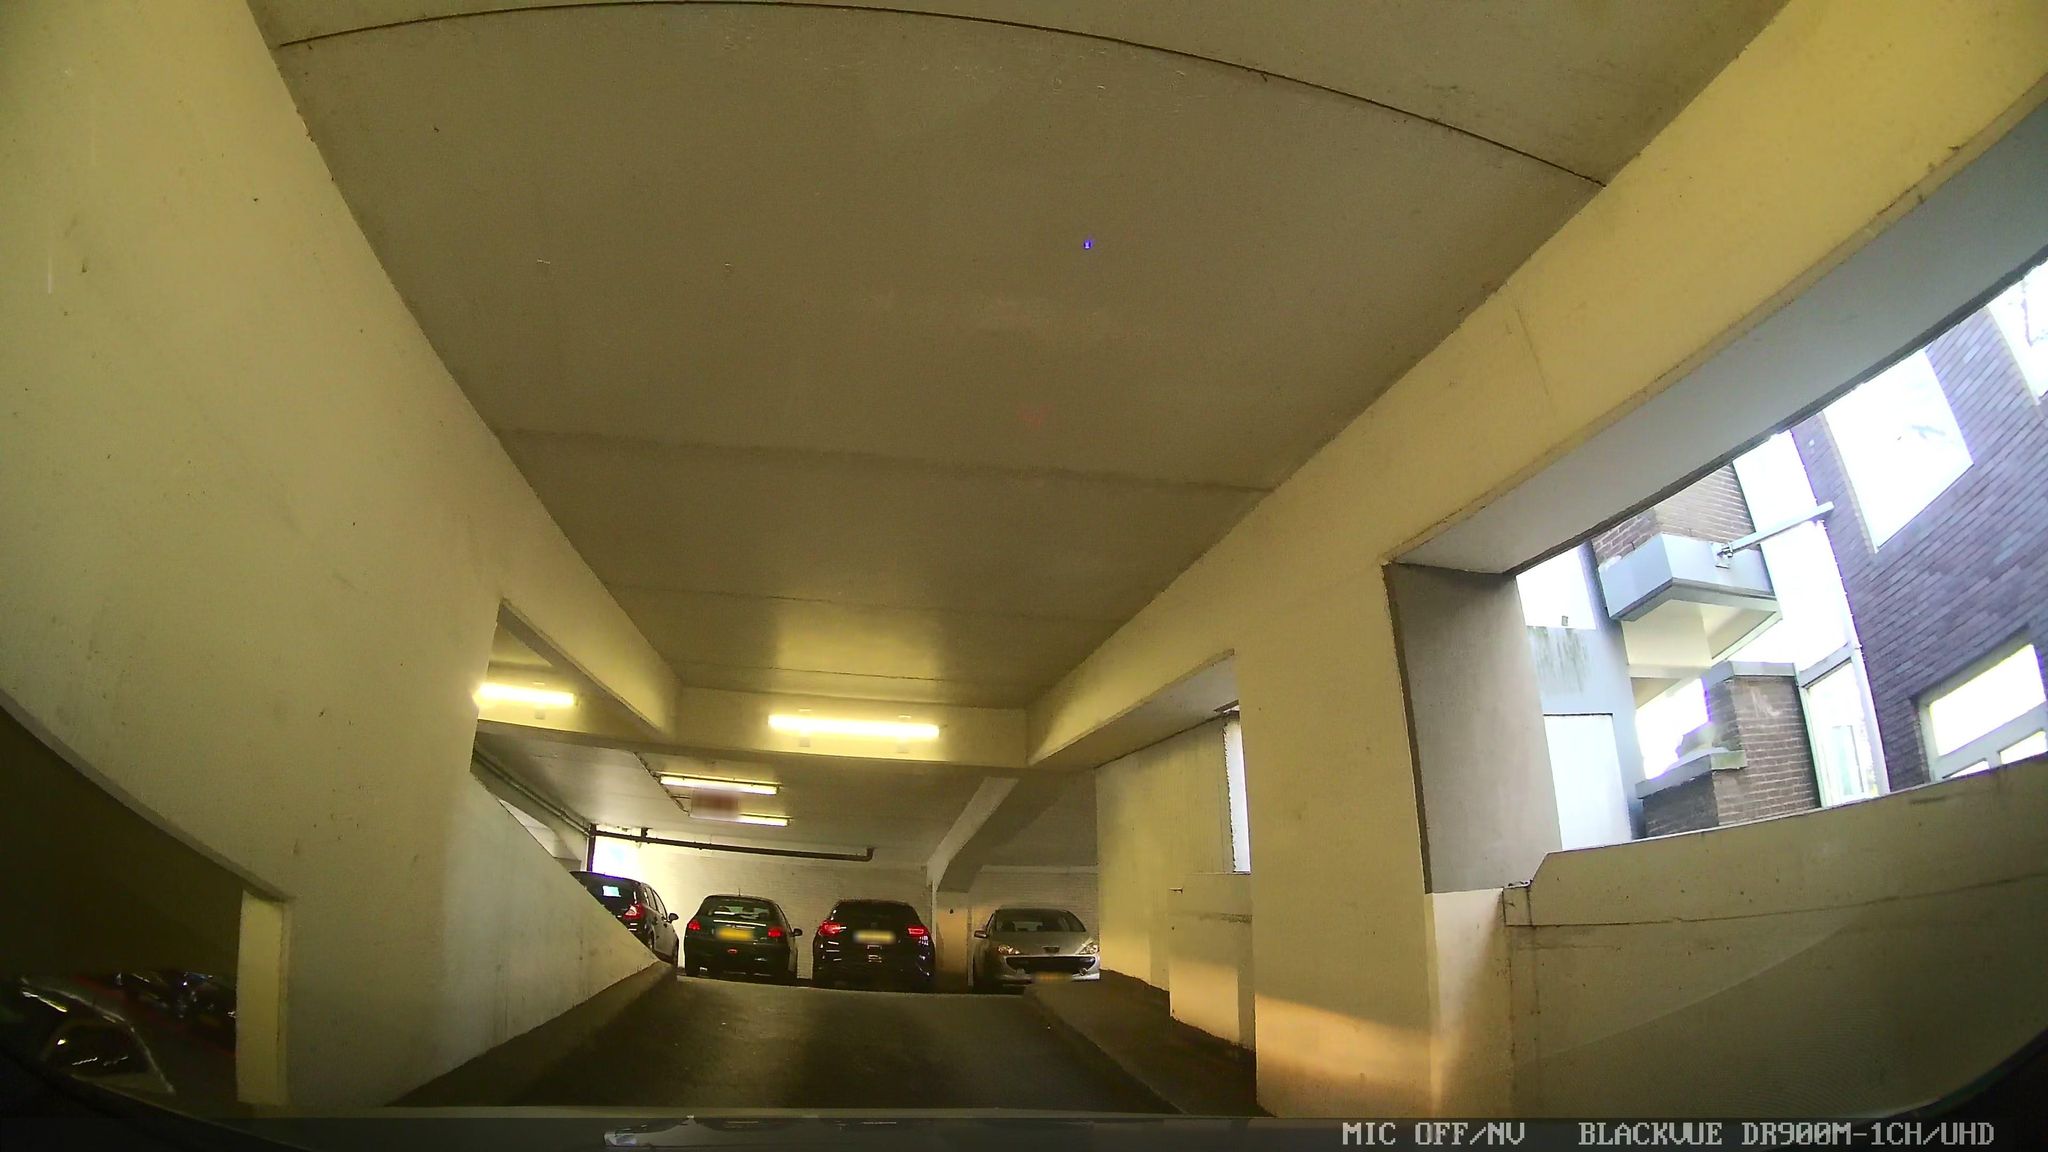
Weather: clear
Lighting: day
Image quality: slightly poor
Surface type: driving surface
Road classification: residential, pedestrian
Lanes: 1
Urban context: urban centre
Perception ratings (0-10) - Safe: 7.14, Lively: 5.22, Beautiful: 1.65, Boring: 4.49, Depressing: 7.26, Wealthy: 2.42